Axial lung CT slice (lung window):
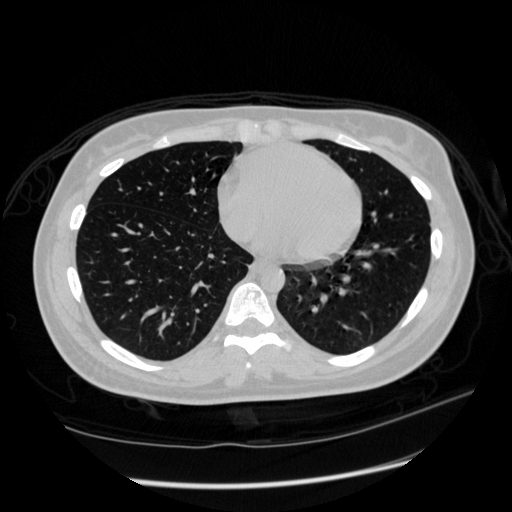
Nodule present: no